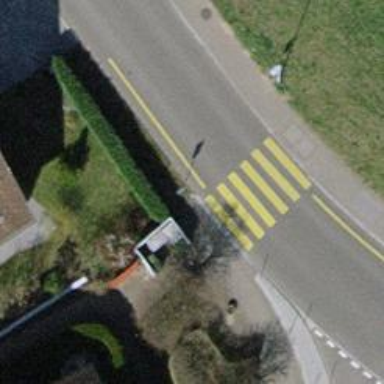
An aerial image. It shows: Zebra crossing on the road.